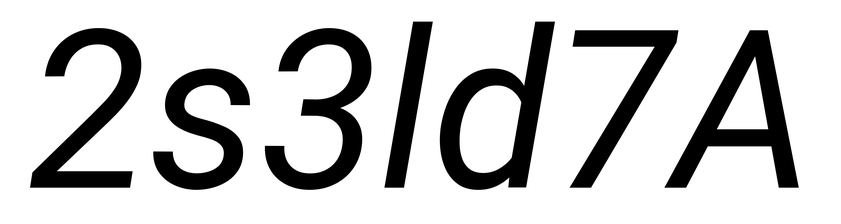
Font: Roboto-Italic_Italic